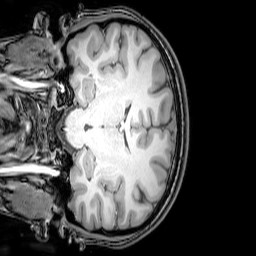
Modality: T1w
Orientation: coronal
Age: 20
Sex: female
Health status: healthy
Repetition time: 0.081 s
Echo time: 0.037 s